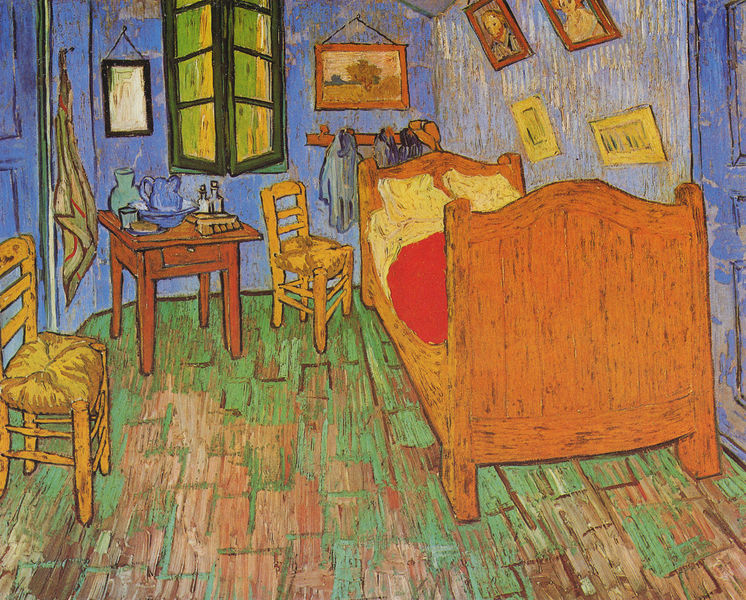
Titel: Vincents Schlafzimmer in Arles
Künstler: Vincent van Gogh
Standort: Chicago (Illinois)
Institution: The Art Institute of Chicago
Schlagwörter: blau, gemälde, cezanne, gelb, grün, impressionismus, ocker, braun, bunt, fenster, frankreich, glas, hell, holz, hut, kleider, licht, nacht, orange, raum, schwarz, stroh, stuhl, stuhllehnen, stühle, szene, tisch, tür, weiss, zimmer, ölbild, dach, rot, tuch, beige, expressionismus, malerei, flaschen, hemd, jacke, mütze, wand, kleidung, rahmen, schale, schüssel, bild, bildnis, holland, innenraum, möbel, portrait, porträt, spiegel, tischbein, öl, morgen, spiegelung, boden, interieur, decke, knopf, wald, fensterläden, kanne, krug, vase, beine, hellblau, bein, farbig, bilder, bilderrahmen, ecke, zimmerecke, lehne, perspektive, türen, zwei, fußboden, parkett, creme, kamm, tag, linien, türe, van gogh, dielen, ich seh nix, rand, ölgemälde, kissen, duktus, holzboden, stuhllehne, handtuch, bett, bettdecke, korb, schlafzimmer, schublade, tischchen, stube, kammer, bretter, holzdielen, nagel, nägel, wände, becher, spitzweg, fensterladen, haken, offen, geflecht, lappen, gogh, fensterrahmen, gelbes haus, expressionistisch, linie, moos, tischbeine, geschirr, hallo, vincent van gogh, biedermeier, karaffe, bürste, bettpfosten, maserung, halboffen, krüge, fensterglas, fensterscheibe, stuhlbein, stark, schräge, gaderobe, garderobe, leuchtend, seife, freundlich, sekretär, waschtisch, korbstuhl, gerahmt, einrichtung, schief, schwamm, streben, schae, nachttisch, blauer reiter, matisse, kandinsky, farbigkeit, münter, vincent, dachkammer, dachschräge, gegenstände, bettwäsche, waschschüssel, verzerrt, holzmaserung, essig, van, zu hause, minze, arles, waschkrug, unbelebt, holzbett, kleiderhaken, tiefenwirkung, toilettentisch, dachzimmer, das zimmer in arles, epressoinismus, fläschen, geöffnetes fenser, menden, menta, raumwirkung, vincent van hogh, wandschräge, waschutensilien, zimmer in arles, van goch, strohl, waschzeug, grün#, jacke#